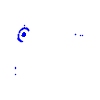
Particle: pion